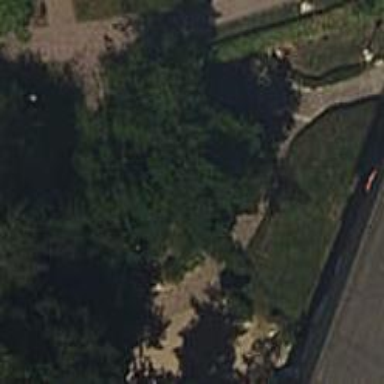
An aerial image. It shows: Road with steps.